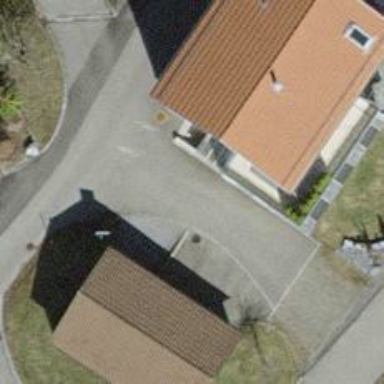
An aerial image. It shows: Driveway.